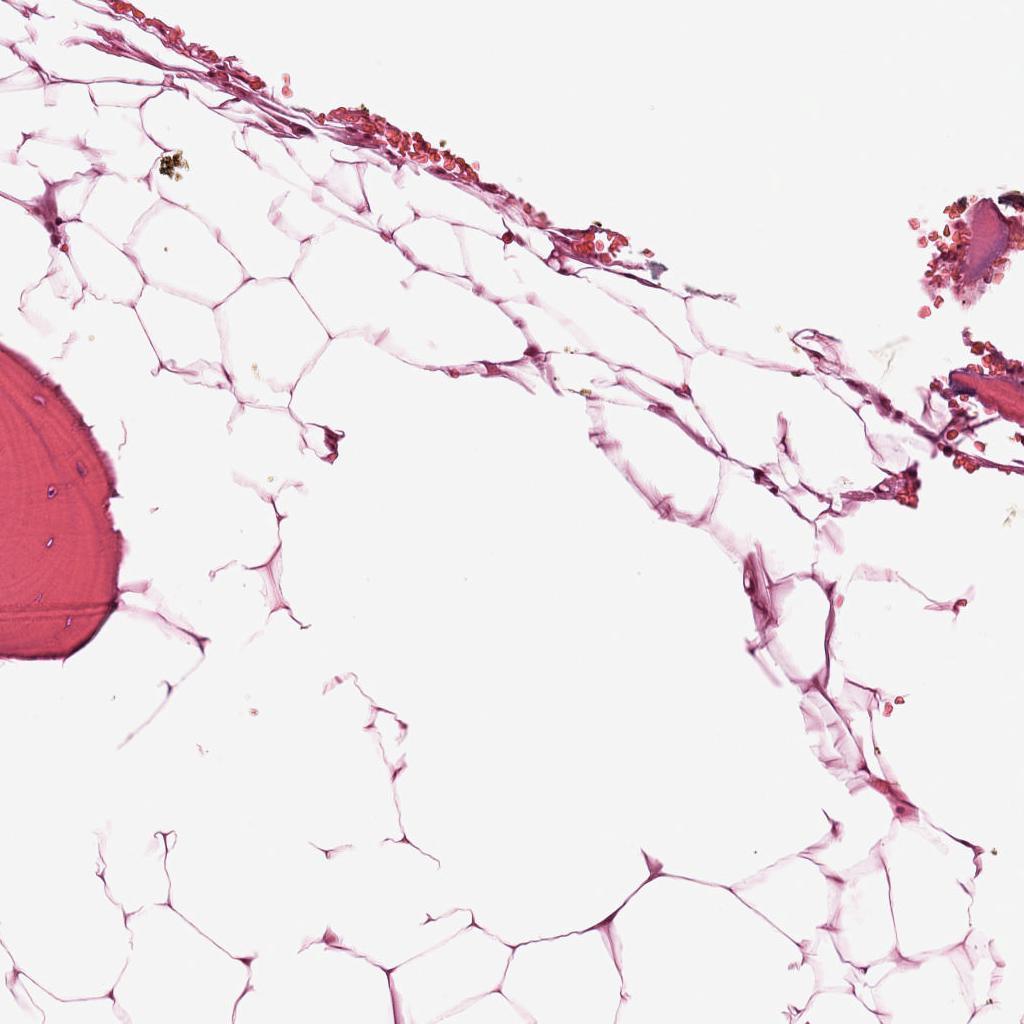
Label: Non-Tumor